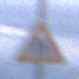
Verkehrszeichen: EinseitigVerengteFahrbahnRechts
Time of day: SunriseSunset
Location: Outdoor (Urban)
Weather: PartlyCloudy
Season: NotSpecified
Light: Natural